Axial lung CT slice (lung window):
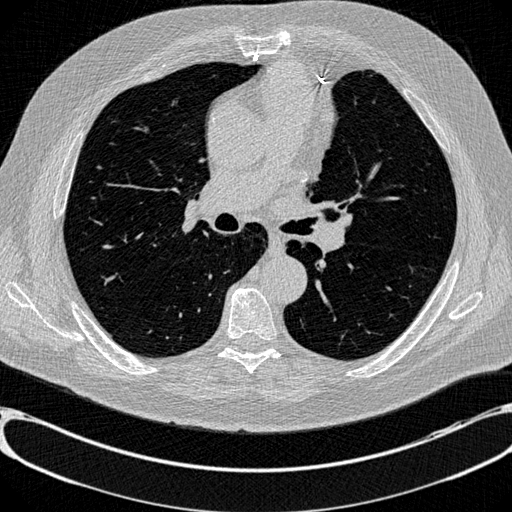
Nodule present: no